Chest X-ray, PA view. Patient: 29 years old, sex M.
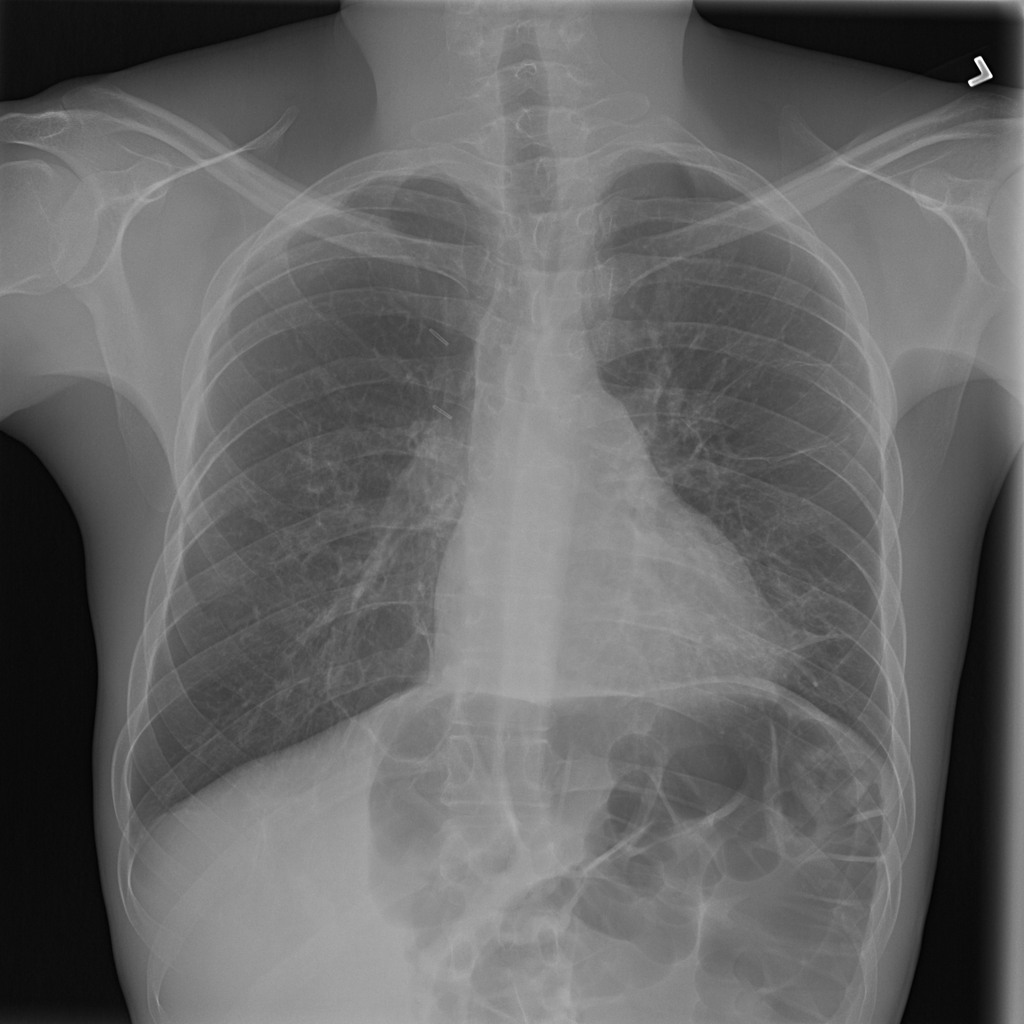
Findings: Pneumothorax